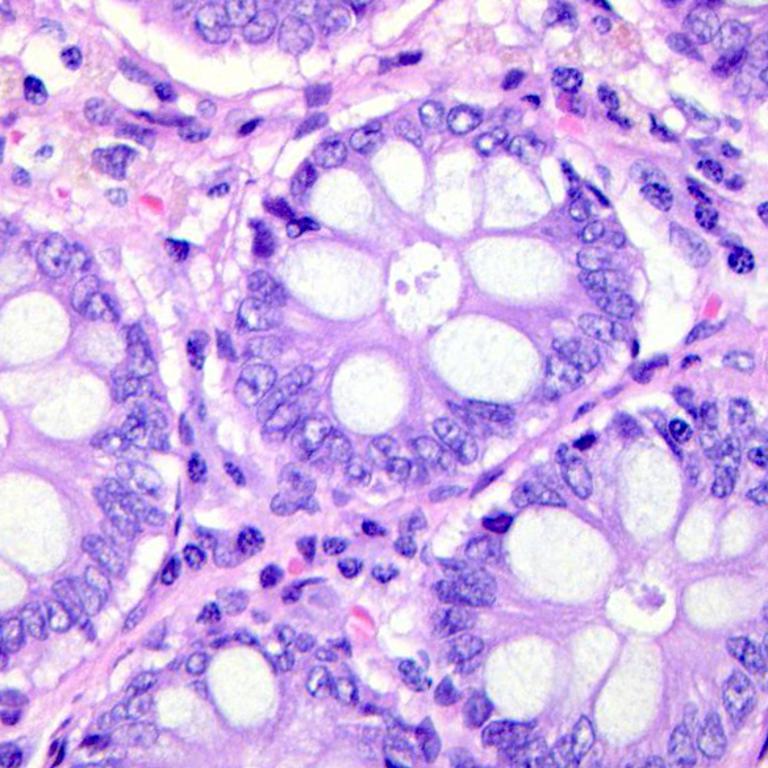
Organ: colon
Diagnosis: benign